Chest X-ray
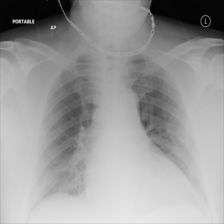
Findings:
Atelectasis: negative
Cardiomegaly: negative
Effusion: negative
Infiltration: negative
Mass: negative
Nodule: negative
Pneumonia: negative
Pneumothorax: negative
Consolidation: negative
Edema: negative
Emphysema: negative
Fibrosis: negative
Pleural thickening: negative
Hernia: negative